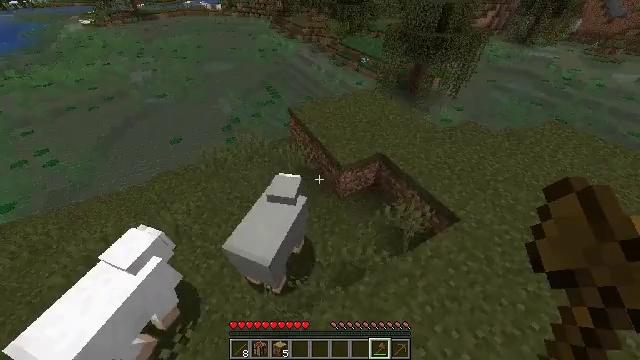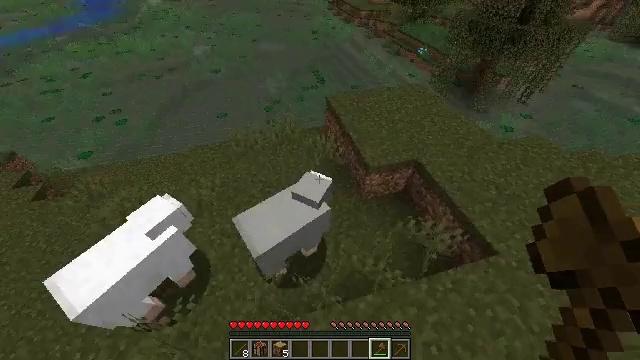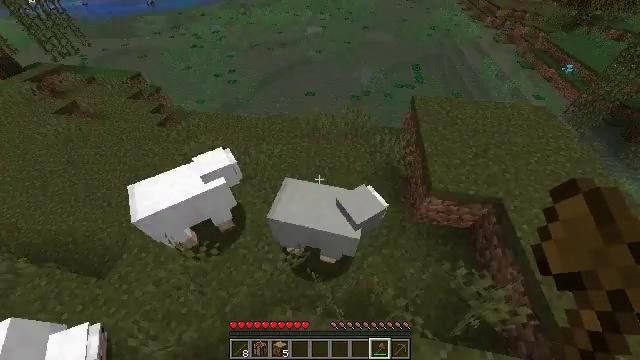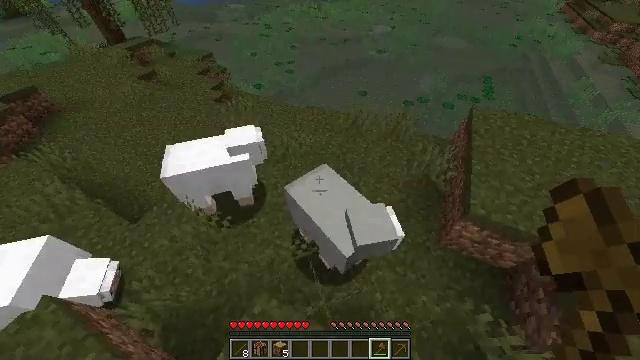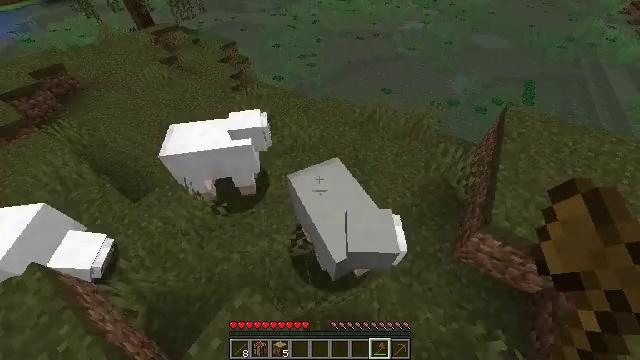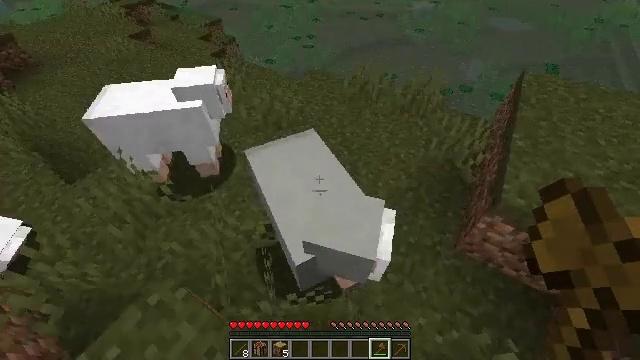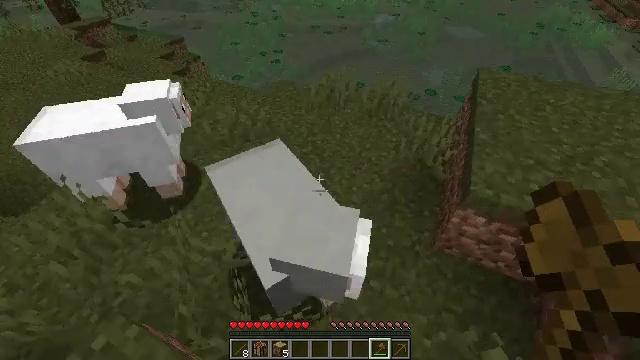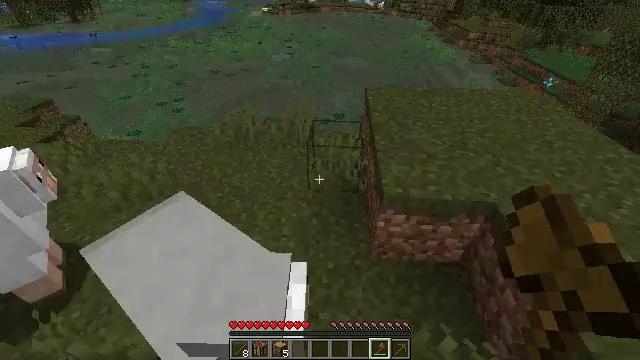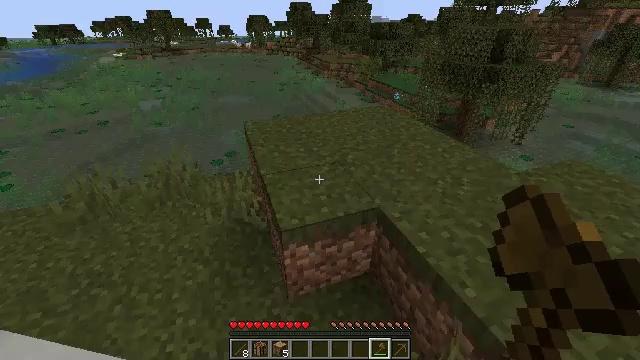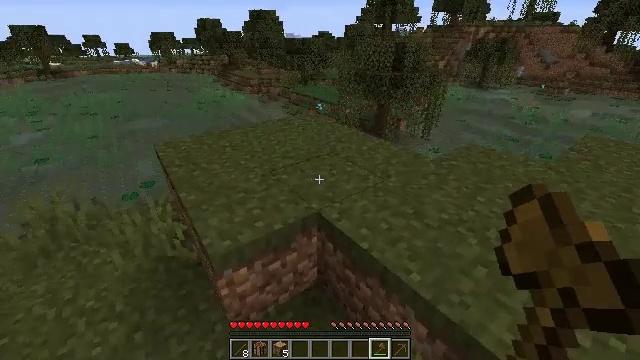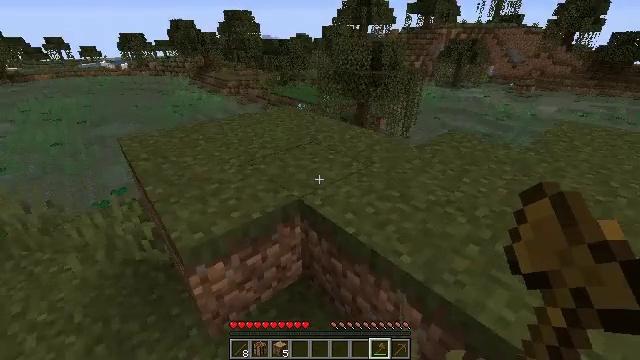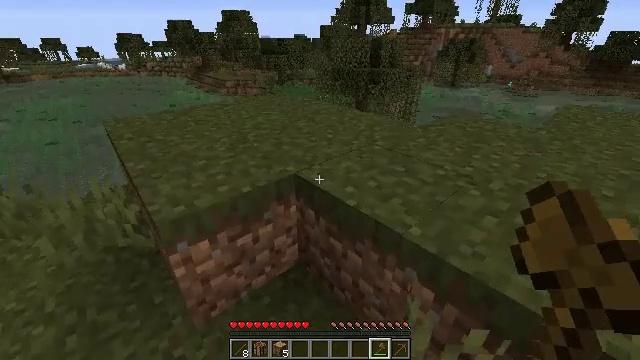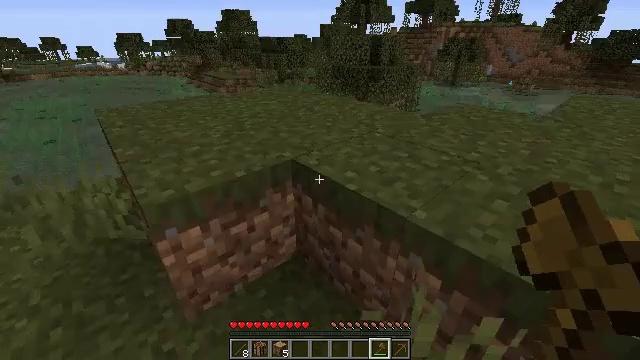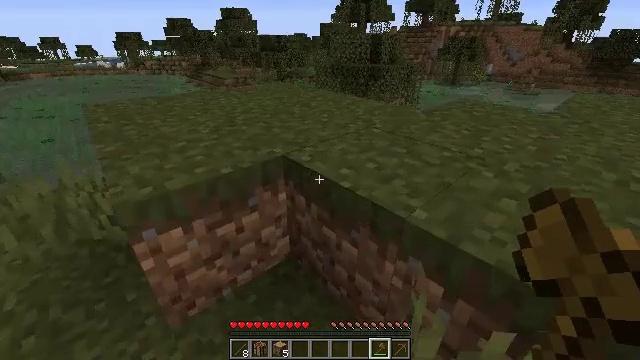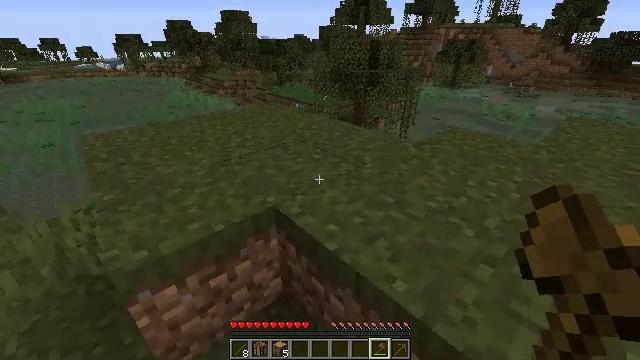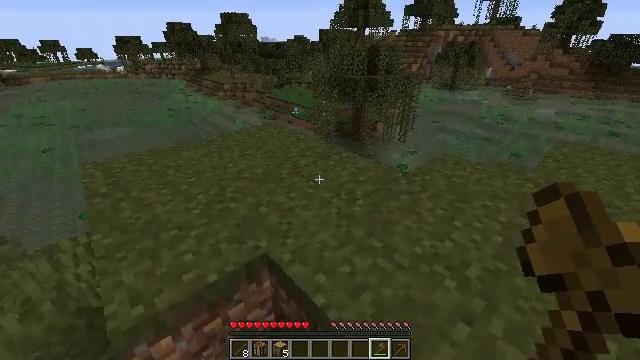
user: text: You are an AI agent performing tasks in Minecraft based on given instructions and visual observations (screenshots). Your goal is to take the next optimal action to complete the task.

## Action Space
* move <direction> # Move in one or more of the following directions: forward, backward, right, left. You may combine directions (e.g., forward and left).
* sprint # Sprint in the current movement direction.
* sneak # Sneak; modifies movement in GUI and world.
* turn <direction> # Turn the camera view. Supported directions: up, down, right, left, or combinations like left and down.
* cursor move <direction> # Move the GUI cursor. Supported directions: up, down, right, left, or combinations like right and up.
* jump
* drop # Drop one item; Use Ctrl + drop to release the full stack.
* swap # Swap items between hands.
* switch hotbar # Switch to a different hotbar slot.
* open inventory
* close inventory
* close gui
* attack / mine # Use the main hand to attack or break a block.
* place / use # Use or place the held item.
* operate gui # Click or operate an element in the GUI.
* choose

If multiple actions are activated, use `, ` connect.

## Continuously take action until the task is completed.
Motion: motion action
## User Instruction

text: Pick the delicate lily of the valley flower.
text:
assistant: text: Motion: move forward and move right, turn left and down
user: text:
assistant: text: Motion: move forward and move right, turn left and down
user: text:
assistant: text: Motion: move right, turn left
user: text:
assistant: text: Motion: move right, turn left
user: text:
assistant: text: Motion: no_op
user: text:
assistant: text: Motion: turn right and up
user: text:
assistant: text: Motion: turn right and up
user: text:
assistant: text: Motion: turn right and up
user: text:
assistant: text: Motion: turn right and up
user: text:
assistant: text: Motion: turn right
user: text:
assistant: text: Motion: move forward
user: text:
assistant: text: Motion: move forward and move right, jump
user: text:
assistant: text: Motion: move forward and move right, jump
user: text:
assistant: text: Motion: move forward and move right, jump
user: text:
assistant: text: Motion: move forward and move right, jump
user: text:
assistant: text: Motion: move forward and move right, jump
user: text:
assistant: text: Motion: move forward and move right
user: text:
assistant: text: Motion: move forward and move right
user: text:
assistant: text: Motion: move forward and move right
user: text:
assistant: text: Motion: move forward and move right
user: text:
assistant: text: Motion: move forward, turn down
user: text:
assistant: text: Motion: move forward
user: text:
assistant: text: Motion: move forward
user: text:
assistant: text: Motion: turn right and down
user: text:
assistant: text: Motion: move forward, turn right
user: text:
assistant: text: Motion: move forward, turn right
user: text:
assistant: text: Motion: no_op
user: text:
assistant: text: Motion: move forward, turn right and down
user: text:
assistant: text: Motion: move forward, turn right and down
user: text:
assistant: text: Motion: move forward, turn right